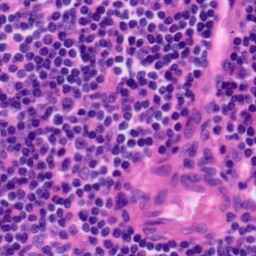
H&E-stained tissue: Tonsil